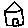
Label: house